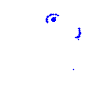
Particle: kaon